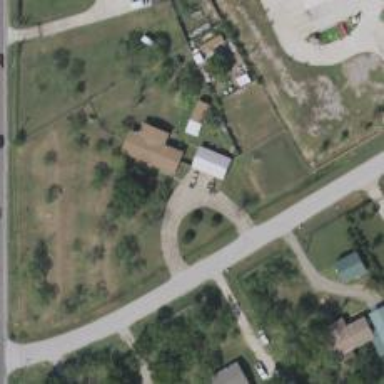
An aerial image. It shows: Driveway leading to service road.